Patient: sex F, age 82
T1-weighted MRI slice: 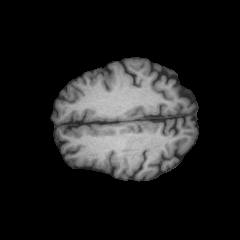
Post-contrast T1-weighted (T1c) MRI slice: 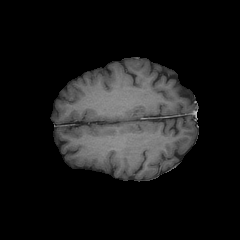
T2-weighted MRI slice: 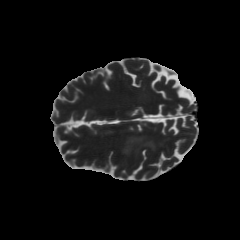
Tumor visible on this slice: yes
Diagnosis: Glioblastoma, IDH-wildtype
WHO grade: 4